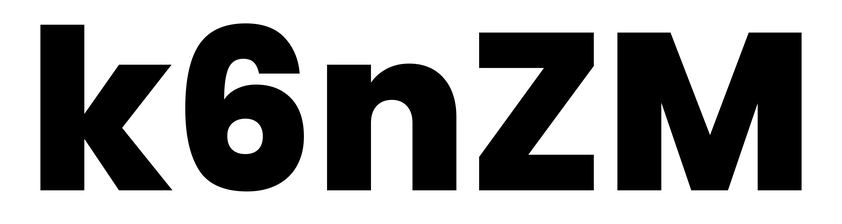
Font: Poppins-ExtraBold